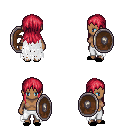
a pixel art fantasy rpg character, female body template, human, dark skin, white tattered cape, white pants, ruby red unkempt hairstyle, black slippers, shield, four views (front, back, left, right), 2x2 character sprite sheet, small pixel art, hard edges, no anti-aliasing